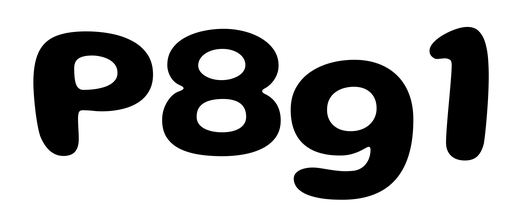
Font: Gluten_SemiBold